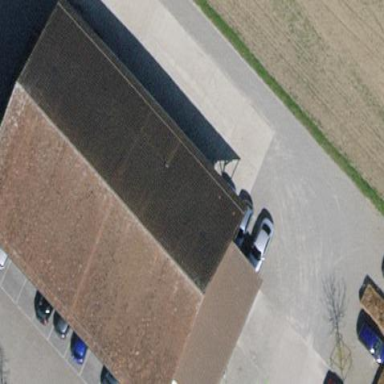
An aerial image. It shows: Farm auxiliary building.